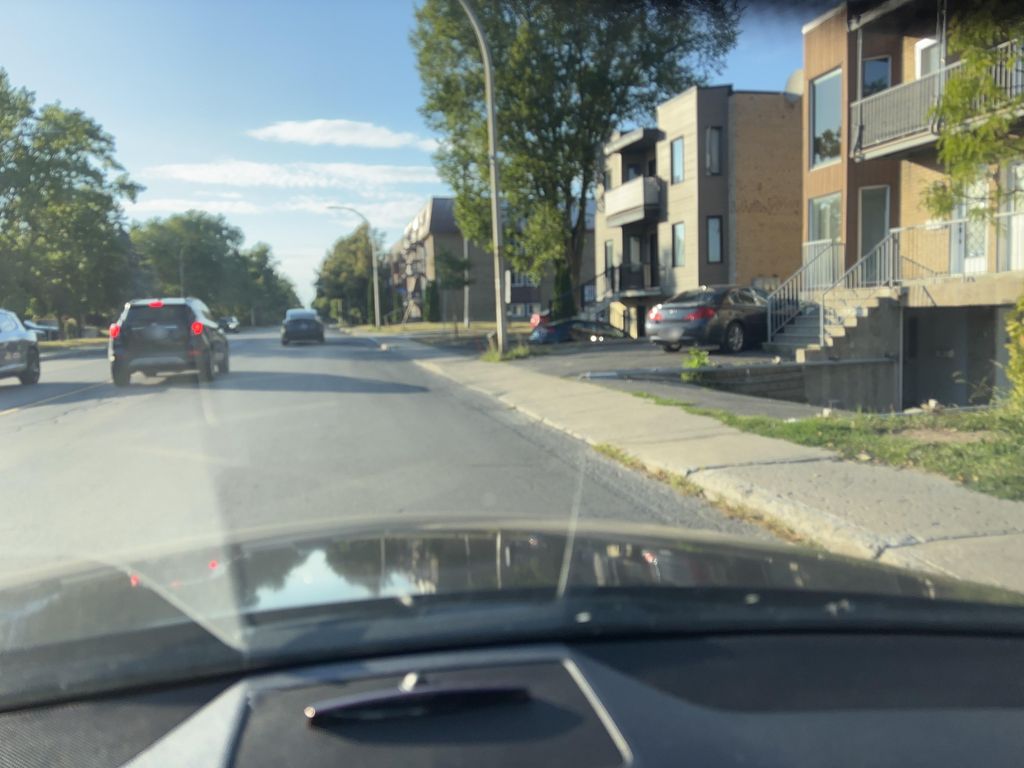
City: montreal